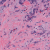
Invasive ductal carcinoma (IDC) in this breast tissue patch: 1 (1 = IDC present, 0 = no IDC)